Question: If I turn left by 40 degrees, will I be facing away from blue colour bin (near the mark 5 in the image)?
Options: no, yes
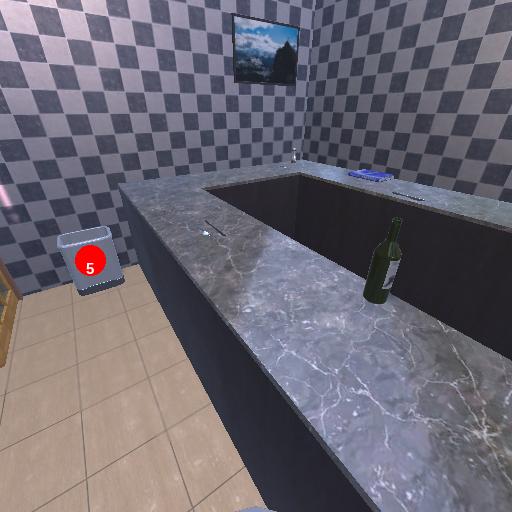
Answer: no